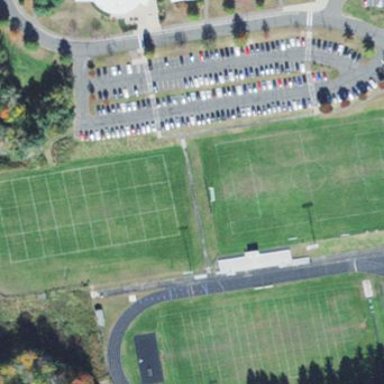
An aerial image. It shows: Lacrosse pitch for sports and leisure activities.